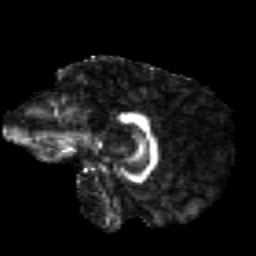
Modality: FA
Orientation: sagittal
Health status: healthy
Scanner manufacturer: siemens
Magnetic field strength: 3 T
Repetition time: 12 s
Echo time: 0.092 s